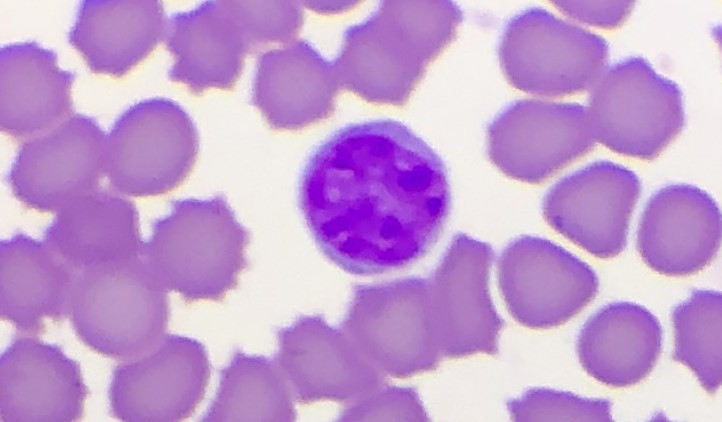
White blood cell type: Lymphocyte